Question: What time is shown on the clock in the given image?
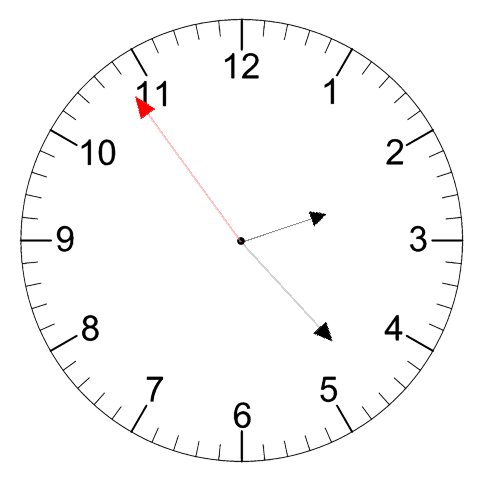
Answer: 02:22:54